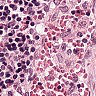
Metastatic tissue present: no